Question:
In xcode you can implement a segment controller, but it just allows to select one at the time!
What is the easiest way to make something like this?
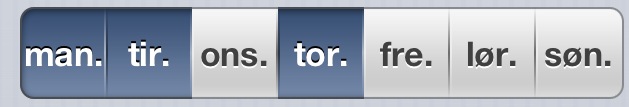
Answer: It is not possible to do this with UISegmentedControl. What you can do is create some UIButtons and set custom selected state images for them, so you know when they are selected.